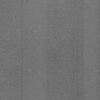
Label: dusty